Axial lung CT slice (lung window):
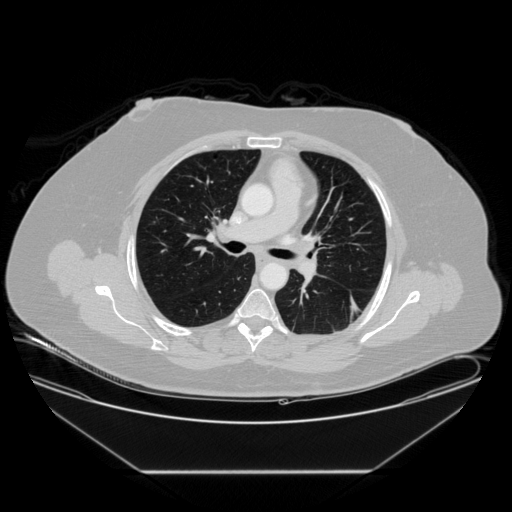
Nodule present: no